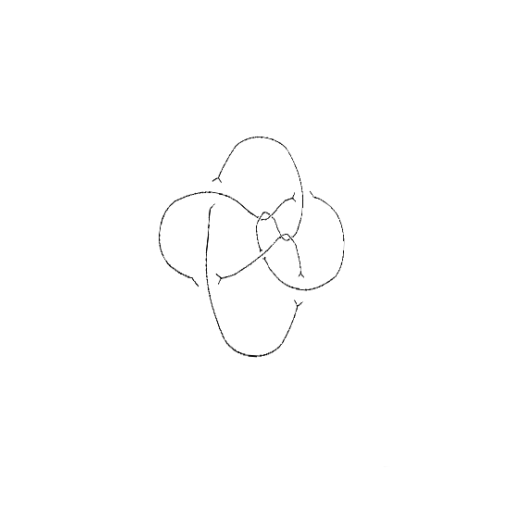
Crossing number: 9